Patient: sex M, age 60
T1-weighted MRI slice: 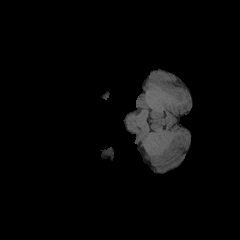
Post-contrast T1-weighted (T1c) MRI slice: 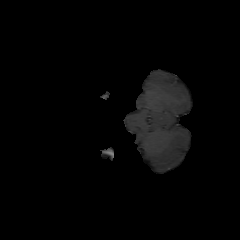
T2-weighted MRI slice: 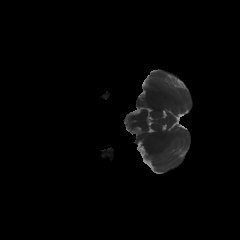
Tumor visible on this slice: no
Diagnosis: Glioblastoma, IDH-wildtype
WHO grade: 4